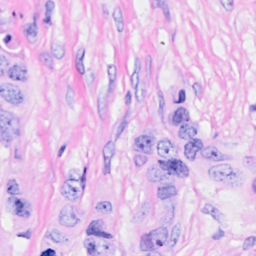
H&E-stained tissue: Breast